Question: I am running very sleepy to profile my application and its showing me that 25% and 23% of the time spent by my function is doing new and delete respectively. I don't understand where this is occurring. So can someone tell me where this is occurring in my code.
'''
inline FixParser(fixmessage& tokenMap, const std::string& str) {
static seperator sep_delim("");
static seperator sep_equal("=");
static std::string error("ERROR: ");
static FixKey fix_Key;
static tokenizer token_equal(error);
static tokenizer token_delim(error);
static tokenizer::iterator itr;
token_delim.assign(str, sep_delim);
int key;
try {
for(tokenizer::iterator it = token_delim.begin();
it != token_delim.end(); ++it) {
token_equal.assign(*it, sep_equal);
itr = token_equal.begin();
key = boost::lexical_cast<int>(*itr);
if(fix_Key.keys.find(key) == fix_Key.keys.end()) continue;
++itr;
const std::string& value(*itr);
tokenMap.insert(std::pair<int, std::string>(key, value));
}
} catch(boost::bad_lexical_cast &) {
std::cerr << error << str << std::endl;
return;
}
}
'''

I beg forgiveness for the use of 'static' they will be removed later and placed in a 'struct'.
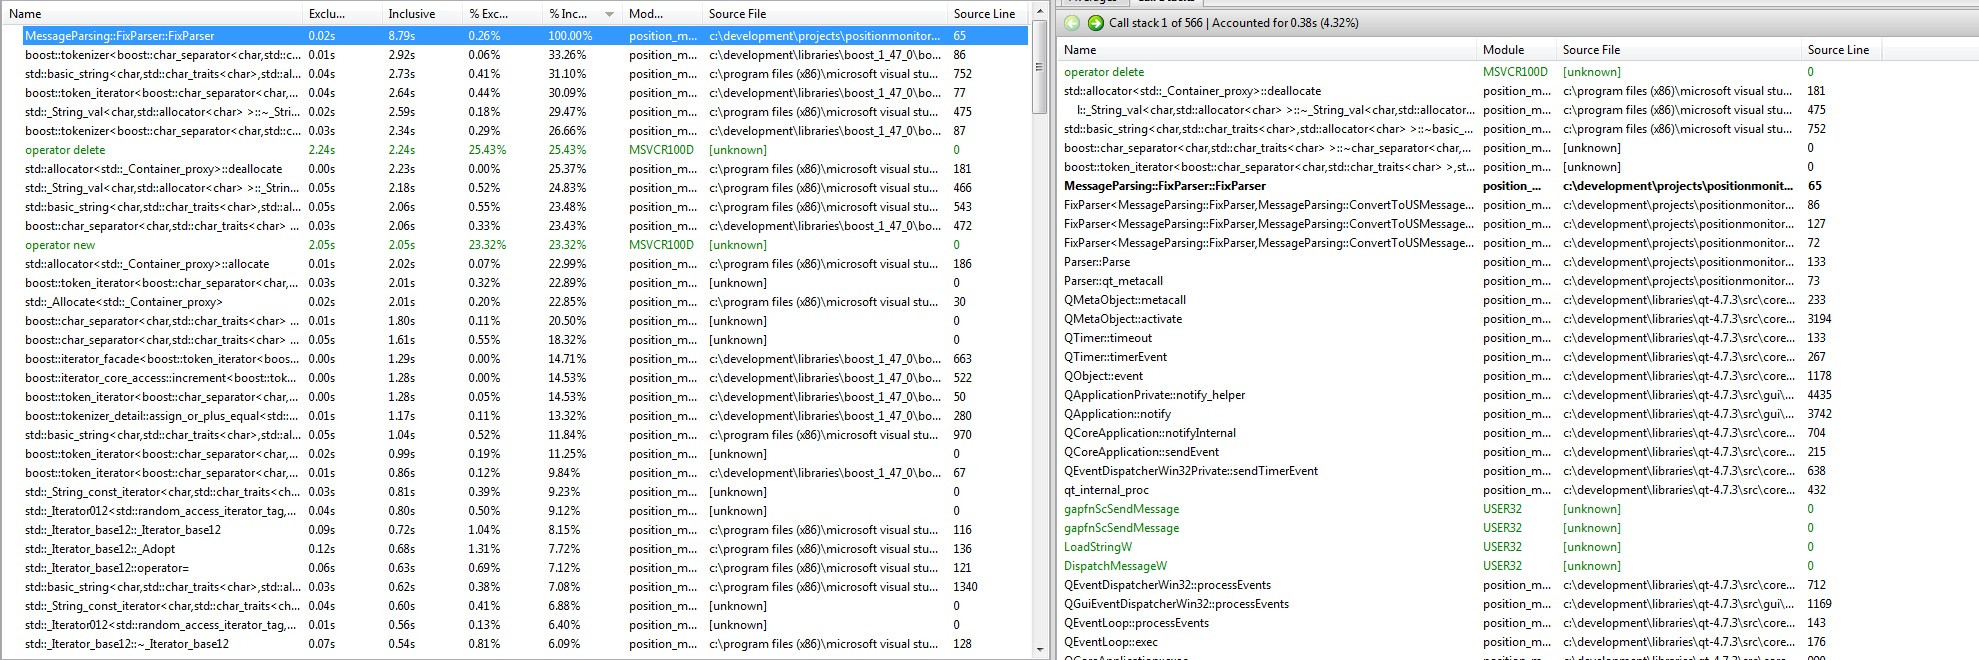
Answer: Make sure you are testing the Release build, not the Debug version. Debug builds use different versions of 'new' and 'delete' that help detect memory leaks at the expense of speed, and Debug builds don't optimise much (if at all).